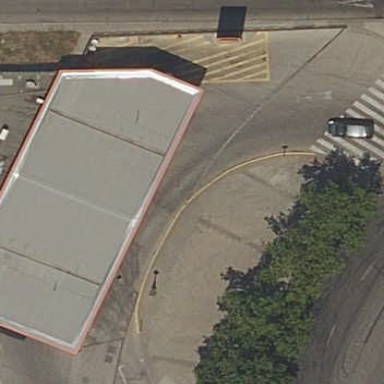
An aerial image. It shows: Fuel station with roof.